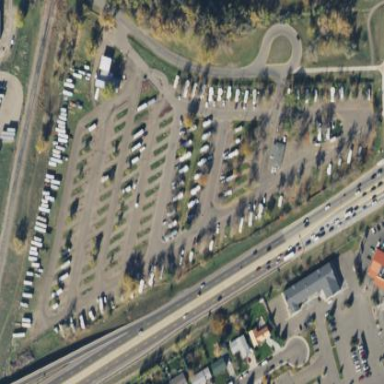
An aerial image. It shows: Caravan site for tourism.